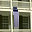
Label: 1